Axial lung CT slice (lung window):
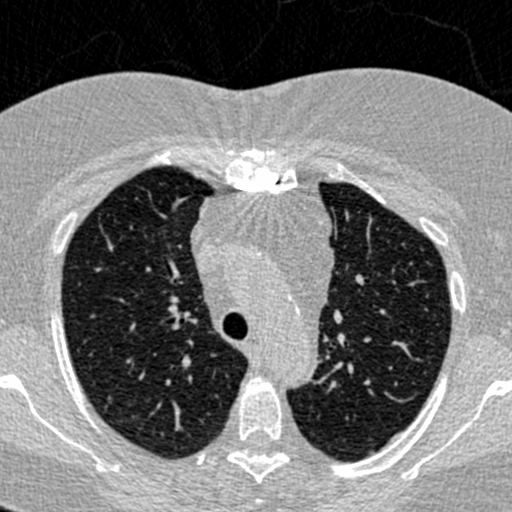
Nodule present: no